Question: im trying to apply text wrap to td (table data) using:
'''
.gvUpdatesStyle .updateSummary {width:200px; white-space:normal;}
'''
But it isnt working and the td is going above 200px.
Edit: Here is the html, but please note that this is generated by the GridView:
'''
<table cellspacing="0" border="1" style="border-collapse:collapse;" id="ContentPlaceHolder1_gvUpdates" rules="all" class="marginLeftRightBottom10px center gvUpdatesStyle">
<tbody><tr>
<th scope="col">Update Id</th><th scope="col">Date</th><th scope="col">Text</th>
</tr><tr>
<td><a href="javascript:__doPostBack('ctl00$ContentPlaceHolder1$gvUpdates','Select$0')">17</a></td><td>29 ta' Awissu</td><td class="updateSummary">fgdfgdfgdfgfd</td>
</tr><tr>
<td><a href="javascript:__doPostBack('ctl00$ContentPlaceHolder1$gvUpdates','Select$1')">18</a></td><td>29 ta' Awissu</td><td class="updateSummary">dfgdfgdfgfdg</td>
</tr><tr>
<td><a href="javascript:__doPostBack('ctl00$ContentPlaceHolder1$gvUpdates','Select$2')">4</a></td><td>27 ta' Awissu</td><td class="updateSummary">dsfsdfdsfdfgfdgfdgfd</td>
</tr><tr>
<td><a href="javascript:__doPostBack('ctl00$ContentPlaceHolder1$gvUpdates','Select$3')">5</a></td><td>27 ta' Awissu</td><td class="updateSummary">jkljl</td>
</tr><tr>
<td><a href="javascript:__doPostBack('ctl00$ContentPlaceHolder1$gvUpdates','Select$4')">0</a></td><td>15 ta' Awissu</td><td class="updateSummary">testlol</td>
</tr>
</tbody></table>
'''
Edit: With further testing, i found out that it doesnt actually work with really long input, and appears as so:

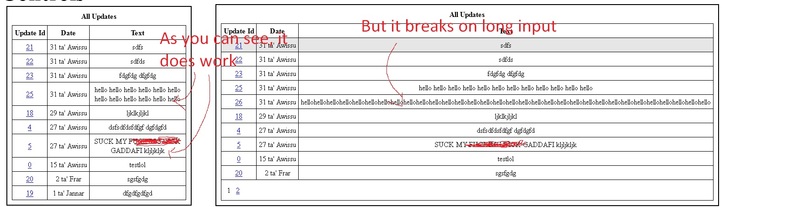
Answer: Try this:
'''
.gvUpdatesStyle .updateSummary td {width:200px; white-space:normal;}
'''
This explicitly applies the styling to the 'td' elements that match your class selectors '.gvUpdatesStyle' and '.updateSummary'
Based on your newly posted HTML, it looks like you're just over-selecting. this worked for me
'''
.gvUpdatesStyle td {width:200px; word-wrap:break-word; }
'''
Although, now that I try it, it works with the other selectors you previously posted as well:
'''
.gvUpdatesStyle .updateSummary {width:200px; word-wrap:break-word; }
'''
This works in chrome, firefox IE
'''
.gvUpdatesStyle .updateSummary { width:200px; max-width:200px; word-wrap:break-word; }
'''